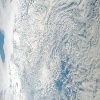
Label: cloud